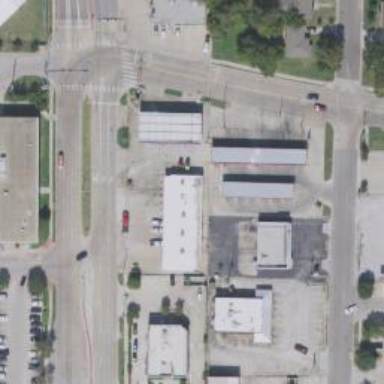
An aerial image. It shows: Convenience shop.